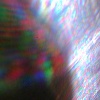
Label: sunburn